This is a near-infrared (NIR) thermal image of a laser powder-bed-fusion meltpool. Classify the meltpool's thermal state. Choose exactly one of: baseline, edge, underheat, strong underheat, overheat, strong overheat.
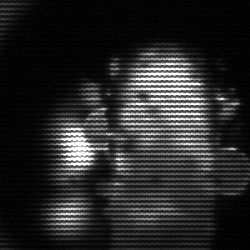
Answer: strong underheat